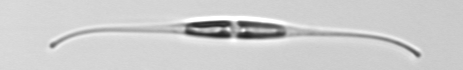
Label: Cylindrotheca